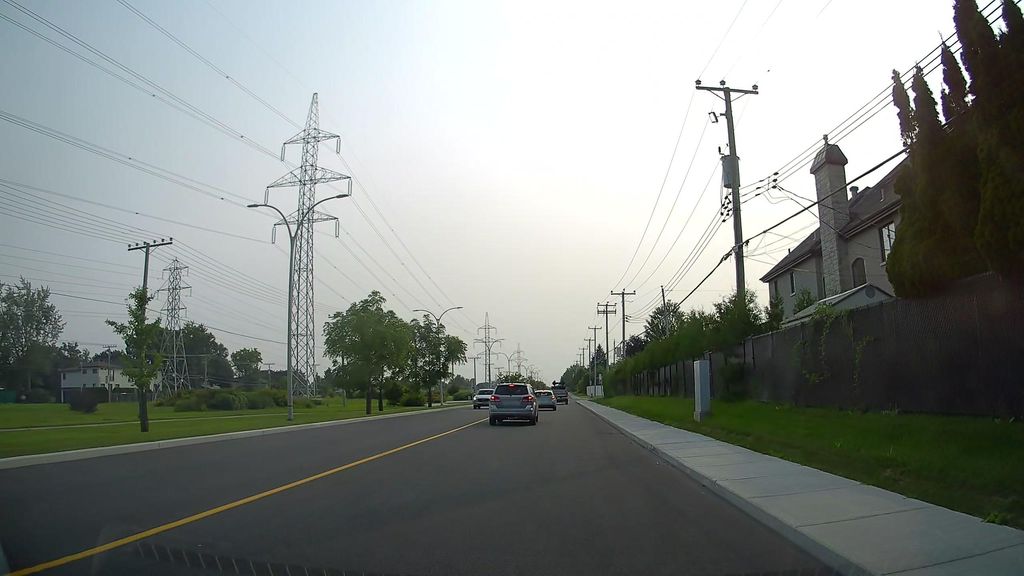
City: montreal